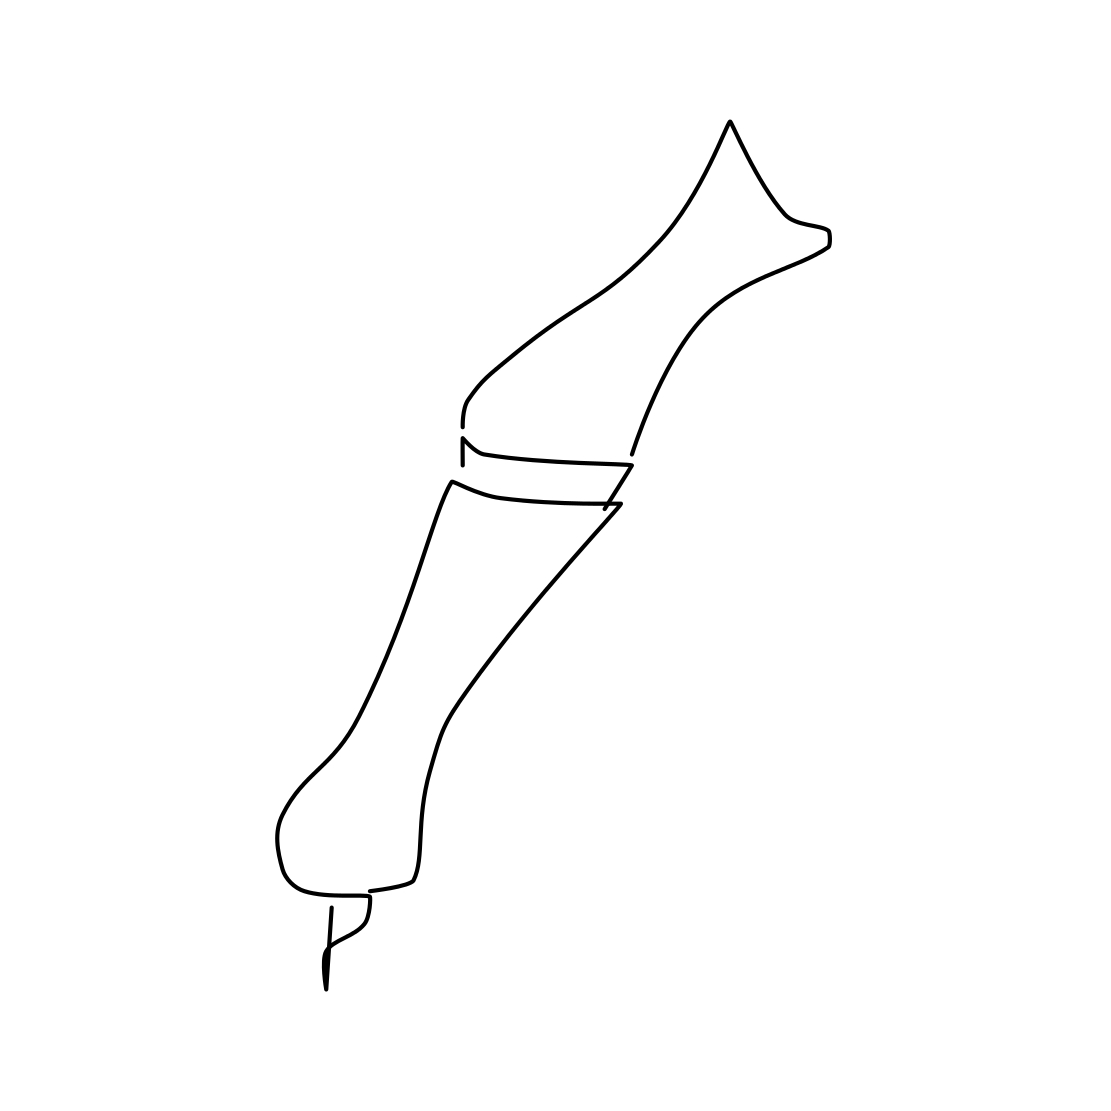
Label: pen